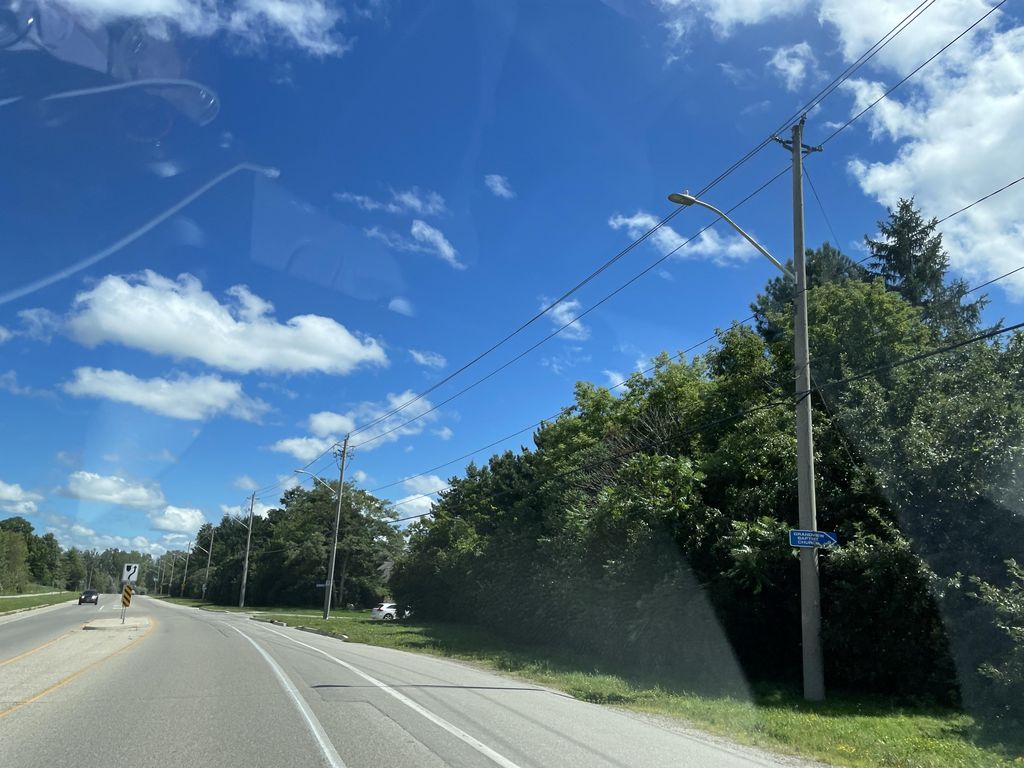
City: kitchener-waterloo